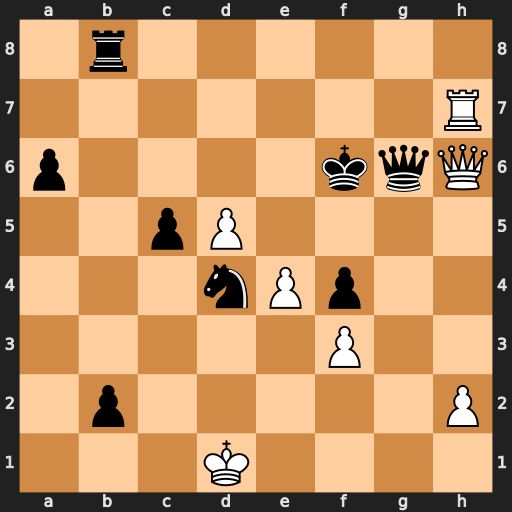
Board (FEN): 1r6/7R/p4kqQ/2pP4/3nPp2/5P2/1p5P/3K4
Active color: w
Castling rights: -
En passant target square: -
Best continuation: Qxf4+ Qf5 e5+ Kg6 Qh6#